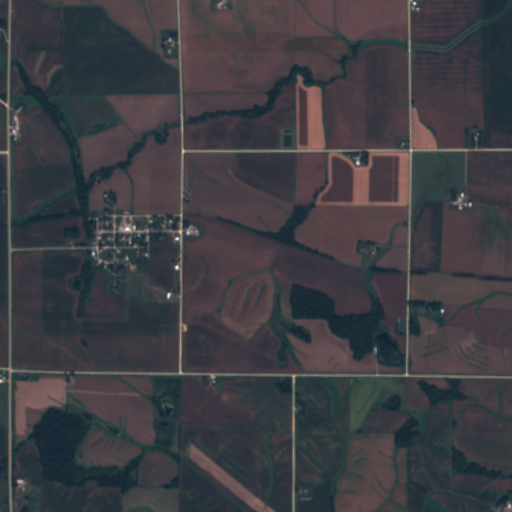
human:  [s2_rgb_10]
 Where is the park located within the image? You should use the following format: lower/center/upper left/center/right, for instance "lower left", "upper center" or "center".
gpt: The park is located in the center right of the image.
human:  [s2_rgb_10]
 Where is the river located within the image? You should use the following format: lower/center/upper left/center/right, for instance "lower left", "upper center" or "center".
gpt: The river is located in the lower of the image.
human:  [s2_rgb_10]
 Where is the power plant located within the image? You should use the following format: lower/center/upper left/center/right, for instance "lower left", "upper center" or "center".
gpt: There is no power plant in the image.